Aerial crown-view tile of a tropical tree (Barro Colorado Island, Panama), acquired 20241014:
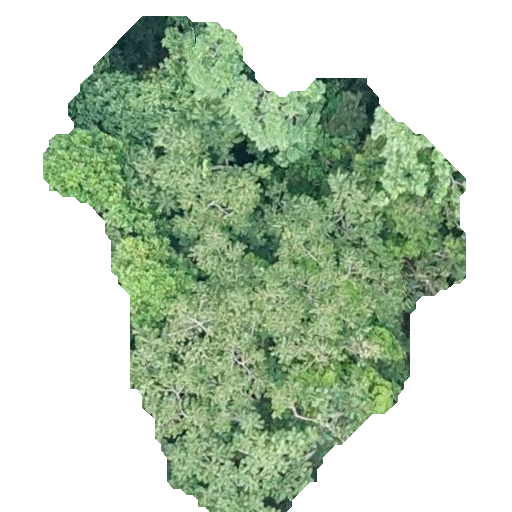
Species: Spondias mombin
GBIF accepted scientific name: Spondias mombin
Crown area: 204.844 m²